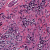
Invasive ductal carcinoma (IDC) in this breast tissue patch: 0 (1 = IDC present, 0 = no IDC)